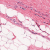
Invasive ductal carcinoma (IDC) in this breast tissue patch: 0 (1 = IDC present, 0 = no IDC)